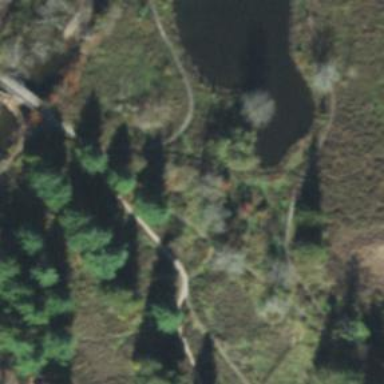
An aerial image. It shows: Path for golf carts.